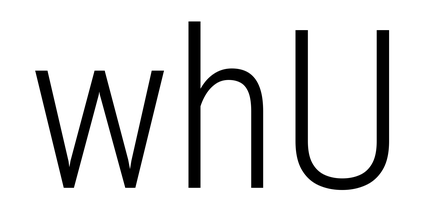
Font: Roboto_Condensed_Light